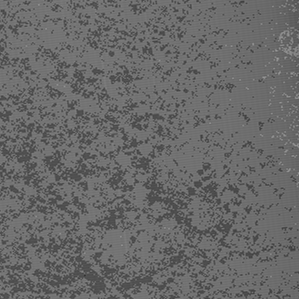
Label: frost